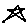
Label: star